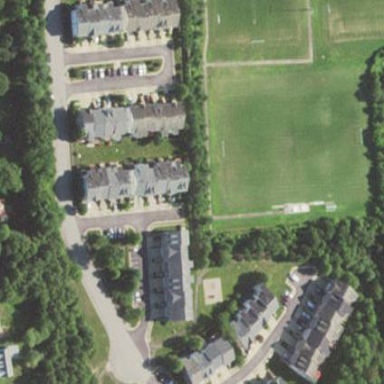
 suitable for soccer and other multi-sports activities."